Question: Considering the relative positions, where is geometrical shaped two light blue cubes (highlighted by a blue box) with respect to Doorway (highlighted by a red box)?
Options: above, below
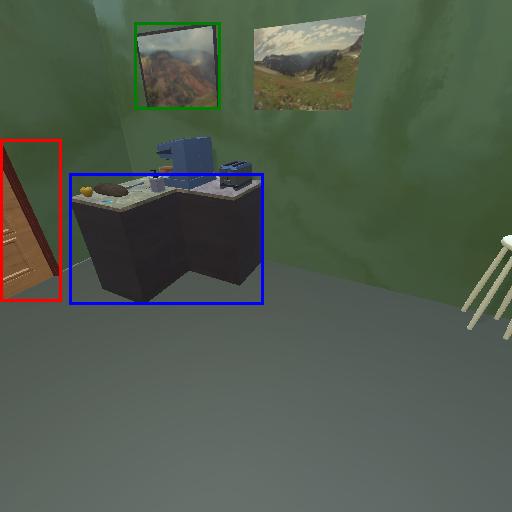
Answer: above